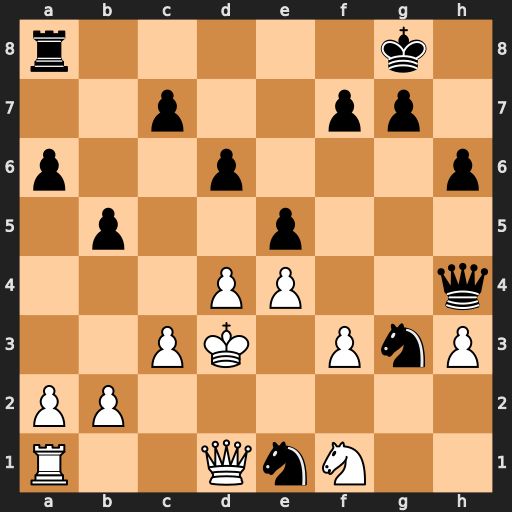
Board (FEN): r5k1/2p2pp1/p2p3p/1p2p3/3PP2q/2PK1PnP/PP6/R2QnN2
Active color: w
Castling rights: -
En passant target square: -
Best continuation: Qxe1 Nf5 exf5